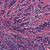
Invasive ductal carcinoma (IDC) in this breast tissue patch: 1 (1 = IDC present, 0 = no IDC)